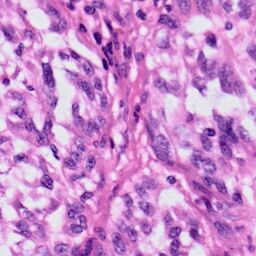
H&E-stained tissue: Skin